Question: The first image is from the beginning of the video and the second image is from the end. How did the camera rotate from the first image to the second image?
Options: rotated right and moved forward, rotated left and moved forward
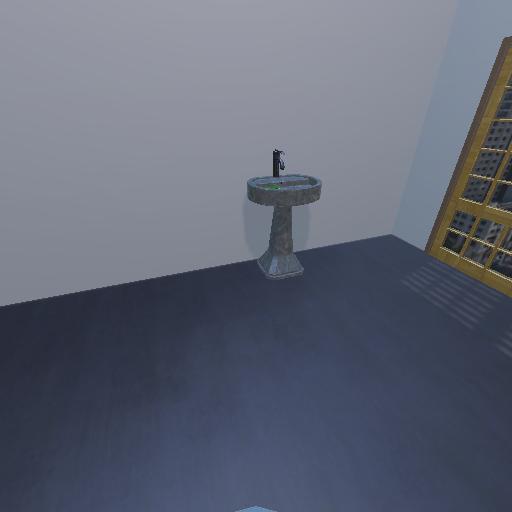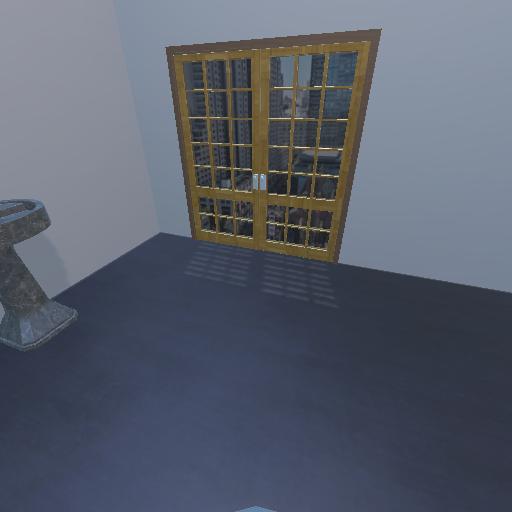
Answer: rotated right and moved forward